Question: I am developing an appointment system which has the following tables(see the attached picture). The table tblScheduleDates has some fixed dates for the appointments during the year that are entered at the beginning of the year, For example 28/02/2012,1/03/2012,4/3/2012 etc. and the tblscheduleTimes has some fixed Times for those appointments. So for example on 28/02/2012 the available times are 10:00,11:00,12:00 etc. The tblBookings is when an appointment is scheduled taking the fixed date and the fixed time and the booking status take values booked or canceled. I want to try to write a stored procedure to return the remaining Available dates and times from tblscheduledates and tblscheduleTimes. So i am thinking somehow the fixed dates and times have to be checked if they are exist in the tblbookings and if they are not to be returned by the stored procedure. Any ideas or help are welcome
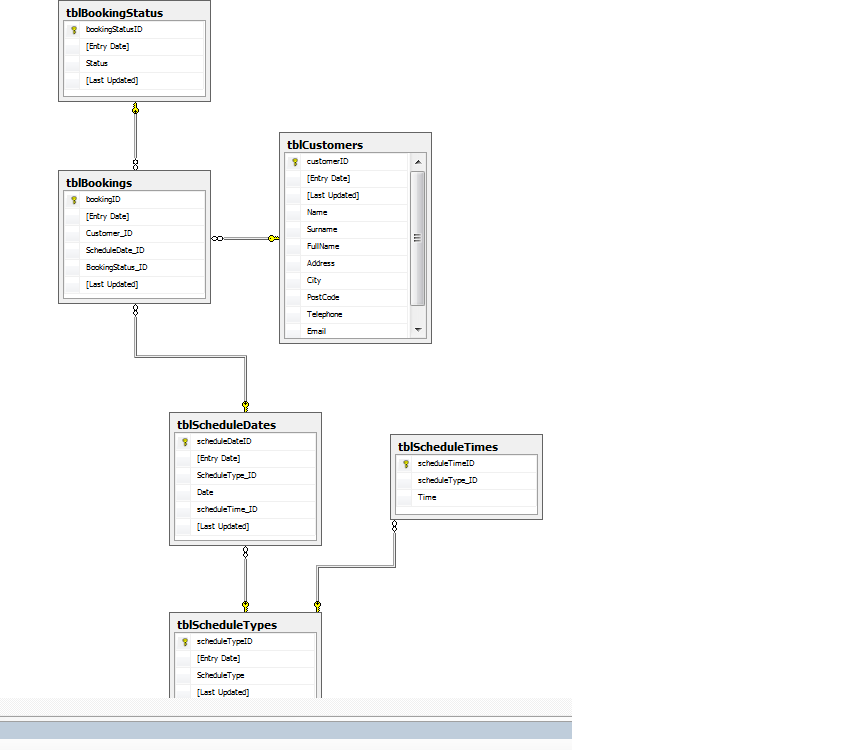
Answer: Is ScheduleTime linked to ScheduleDates? The schema as far as you have it seems like you will either have A LOT of duplicate data, or just plain wrong data.
It looks like your PK/FK mapping of time to date is not displaying correctly. The link points type to time. But, the scheduletimeid is in the scheduledates?
If the values are right:
---
'''
SELECT tblScheduleDates.*, tblScheduleDates.*
FROM tblScheduleDates
JOIN tblScheduleTimes
ON tblScheduleTimes.scheduleTimeID =
tblScheduleDates.scheduleTime_ID
WHERE NOT EXISTS
(
SELECT 1
FROM tblBookings
JOIN tblBookingStatus
ON tblBookingStatus.Status = 'Booked'
WHERE tblBookings.ScheduleDate_ID
= tblScheduleDates.scheduleDateID
)
'''
I would suggest renaming the table as it seems to really be a schedule date and time mixed together. A solution similar to my second bullet below would solve this misnaming.
If the links in the diagram are right:
---
Maybe I am missing something, but here is what I see:
The booking table is only tied to the scheduleddate. However, this scheduled date has a type which ties to a time. Is this so that you can have a type that is an all day schedule? Otherwise, every booking on 28/02/2012 will need to create a new entry into the SchedulDates. So, you could have 5 rows for the same date, only because they have different times? I do not see a need to store the date 5 separate times when it is really the times that are different.
- Why not have the booking tie to a scheduledate AND scheduletime? This will also make your query much easier.- Or, you could have a mapping table that is scheduleddateANDtime that ties the two together, and then you only need to reference that one table in the booking?- Or, you could just store date and time together in one table?
Maybe there is a business reason that I am missing, though.